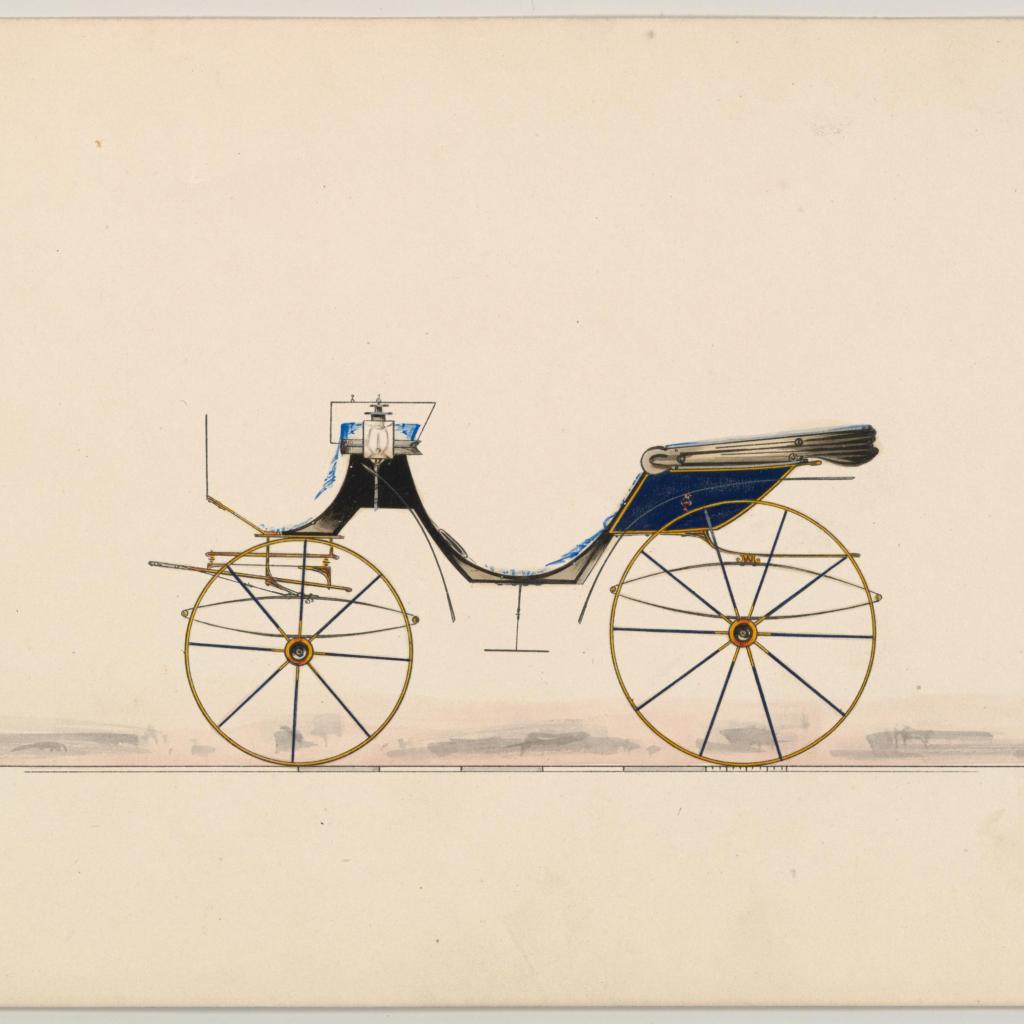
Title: Cabriolet  (unnumbered)
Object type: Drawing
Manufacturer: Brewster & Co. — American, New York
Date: ca. 1880
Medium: Pen and black ink, watercolor and gouache and gum arabic
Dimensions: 6 x 9 in. (15.2 x 22.9 cm)
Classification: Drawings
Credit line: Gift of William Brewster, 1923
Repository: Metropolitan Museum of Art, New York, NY